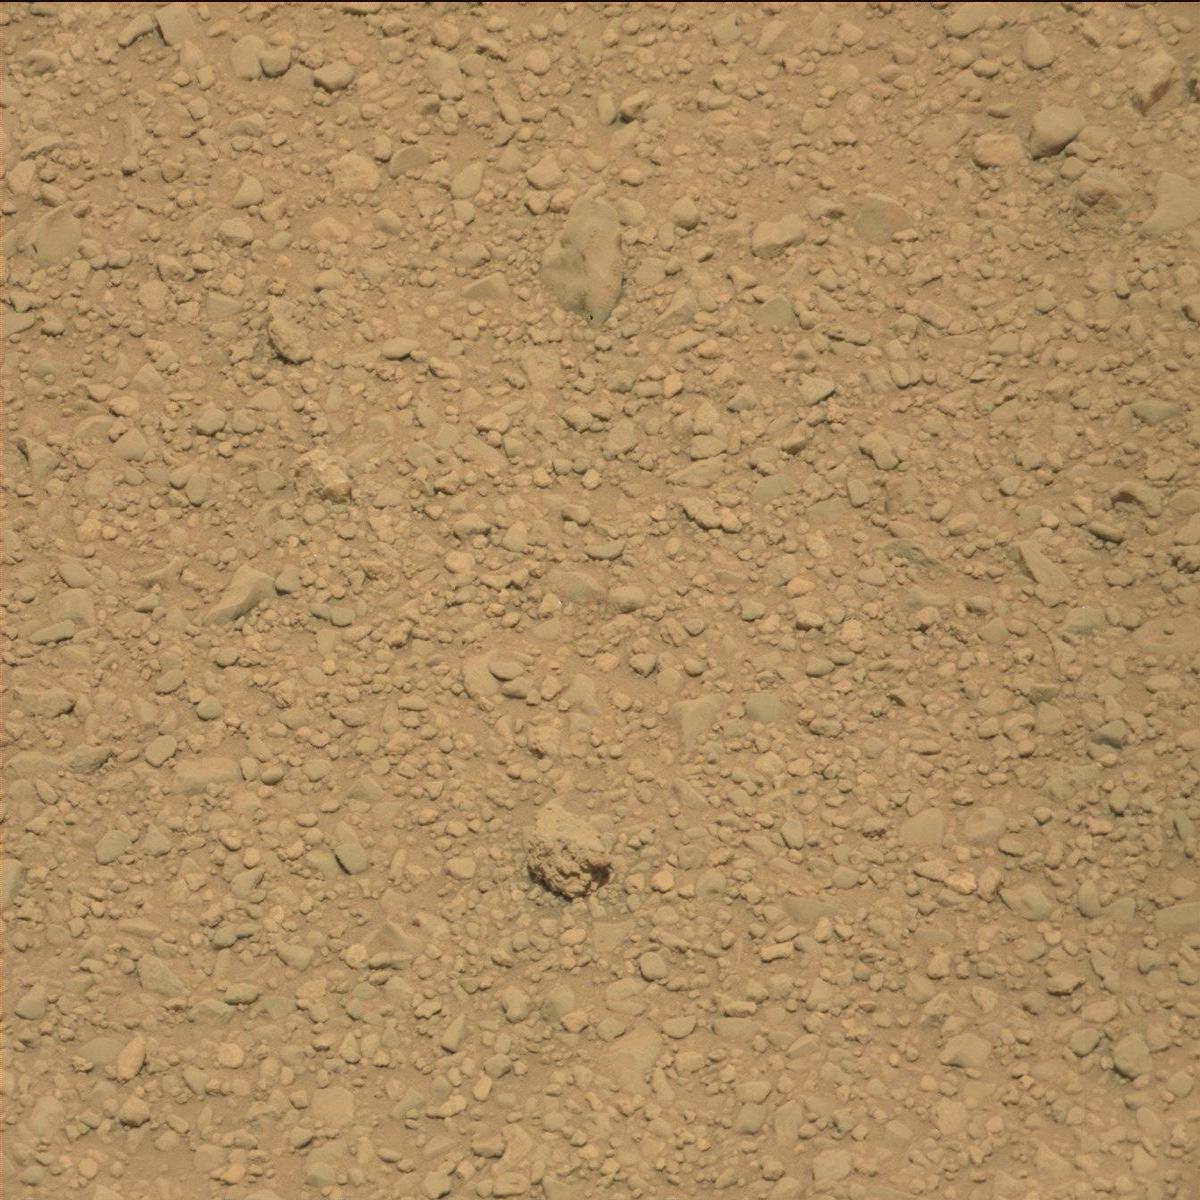
Terrain classes present: Bedrock, Sand / Soil